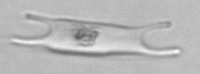
Label: Eucampia